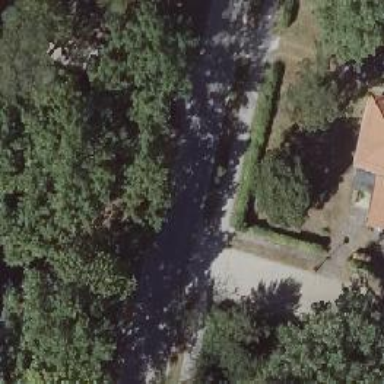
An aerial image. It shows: Beautiful avenue lined with deciduous broadleaved trees.